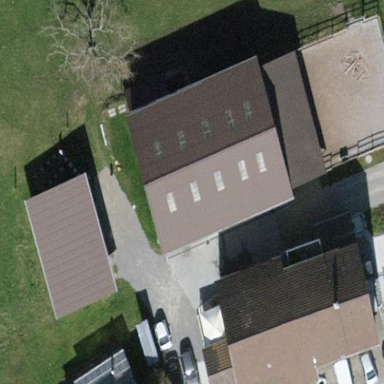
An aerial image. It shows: Barn.